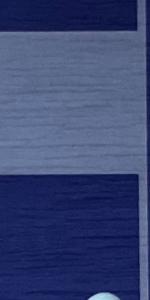
Label: Empty